Question: I would like to update radius for circle elements in force-directed graph, but when I want to select d3.js object I get error 'undefined is not a function'.

'''
$("#resizeN").on("click",function(){
for (var i = 0; i < nodes.length; i++){
var f = d3.select("svg #n" + (i+1).toString().attr("r", function (n){
return 30 * graph.nodeSizeFactor;
}));
}
});
'''
<URL>
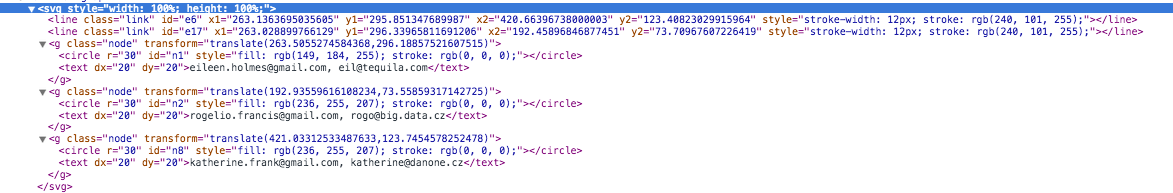
Answer: You have a misplaced parenthesis in your function, it should be like this:
'''
for (var i = 0; i < nodes.length; i++){
var f = d3.select("svg #n" + (i+1).toString()).attr("r", function (n){
return 30 * graph.nodeSizeFactor;
}); // moved it from here to before the .attr
}
'''
But without understanding the rest of your code, this doesn't seem like the typical "D3 way" to do things. Is there a common class that you can apply to these nodes and then select them with something like?
'''
d3.selectAll('.mycircles').attr('r', function(d) {
return 30 * graph.nodeSizeFactor;
});
'''